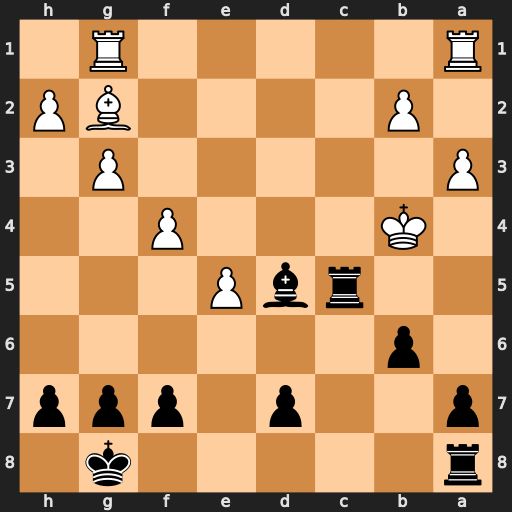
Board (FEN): r5k1/p2p1ppp/1p6/2rbP3/1K3P2/P5P1/1P4BP/R5R1
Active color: b
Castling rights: -
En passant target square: -
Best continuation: a5+ Ka4 b5#